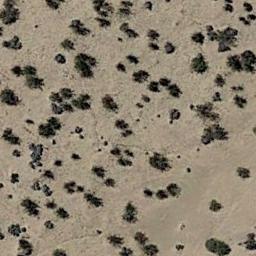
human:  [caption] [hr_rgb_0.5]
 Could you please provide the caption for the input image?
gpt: Chaparral is evenly distributed on the sand .

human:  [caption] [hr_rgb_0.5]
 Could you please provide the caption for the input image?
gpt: There are some dry bushes make up the chaparral on the desert .

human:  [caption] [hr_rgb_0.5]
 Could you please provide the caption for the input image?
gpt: There are several trees and some weeds in this desert .

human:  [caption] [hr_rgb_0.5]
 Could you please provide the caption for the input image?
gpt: Some disconnected green chaparrals grow in the desert .

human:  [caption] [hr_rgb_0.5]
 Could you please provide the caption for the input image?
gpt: The chaparral is thicker on the left than on the right .